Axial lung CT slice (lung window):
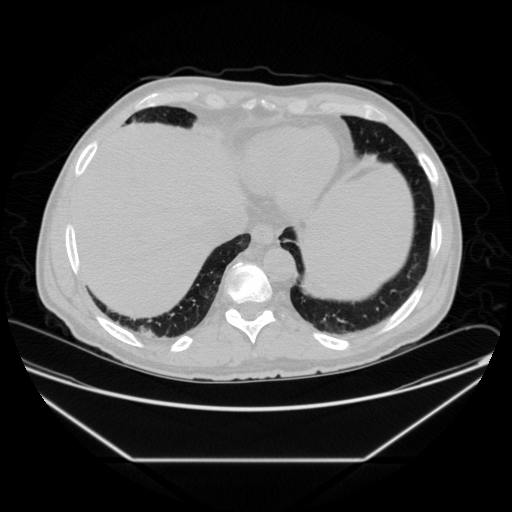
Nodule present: no